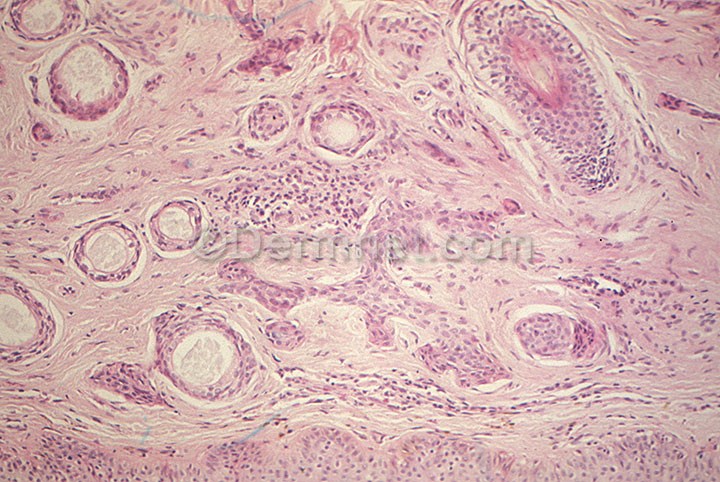
Disease: Seborrheic Keratoses and other Benign Tumors